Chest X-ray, PA view. Patient: 60 years old, sex M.
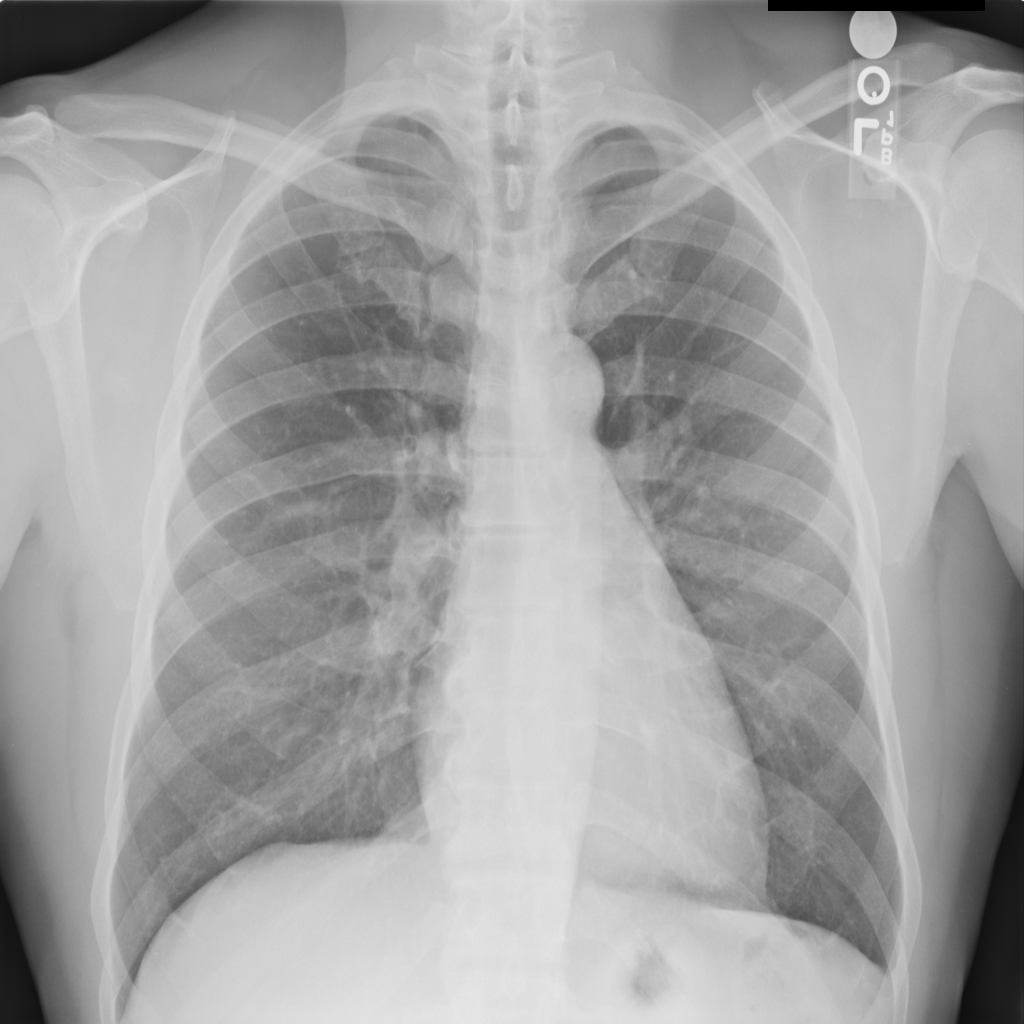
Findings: No Finding